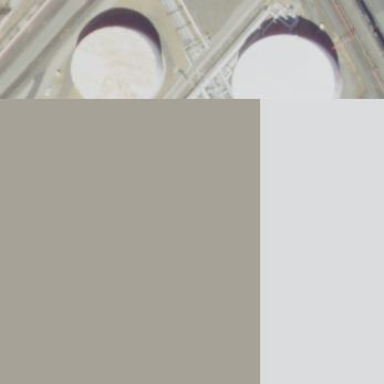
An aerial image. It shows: Building with storage tank.